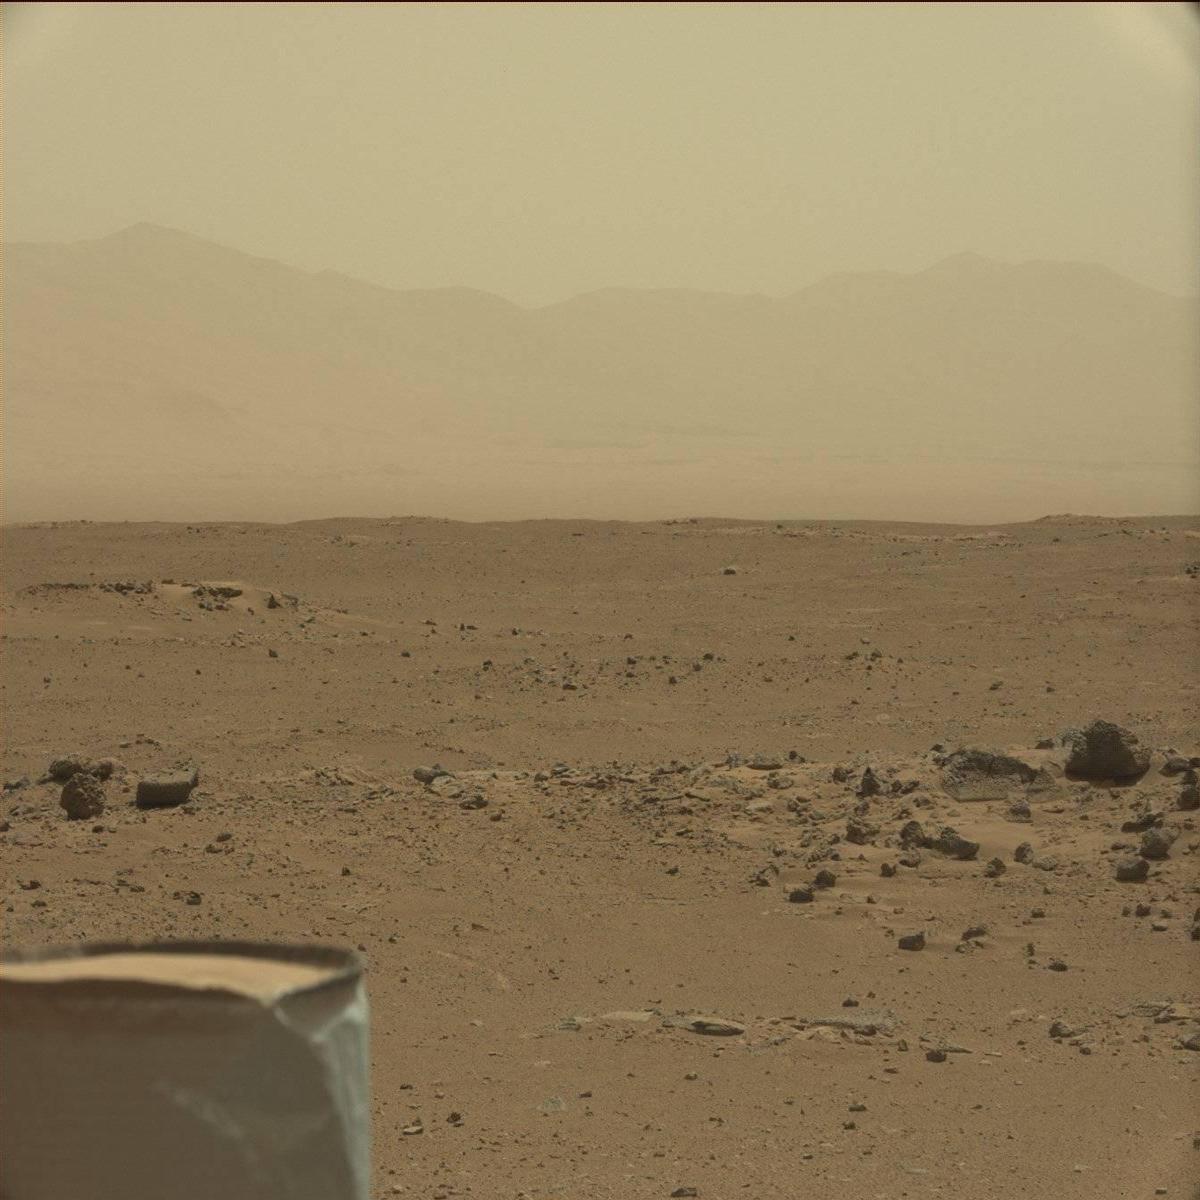
Terrain classes present: Bedrock, Ridge, Rock, Rover, Sand / Soil, Sky